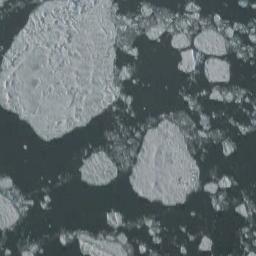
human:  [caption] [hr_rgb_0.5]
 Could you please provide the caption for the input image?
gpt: Several large ice cubes of various sizes and surrounding small pieces of ice float on the deep blue sea .

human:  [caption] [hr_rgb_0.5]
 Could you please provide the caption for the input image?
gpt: There are different shapes of sea ice .

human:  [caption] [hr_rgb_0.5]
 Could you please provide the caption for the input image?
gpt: There is a big ice and many small ice on the dark green sea .

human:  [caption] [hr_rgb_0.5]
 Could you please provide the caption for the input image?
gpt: A lot of sea ice of different sizes floats in the deep blue sea .

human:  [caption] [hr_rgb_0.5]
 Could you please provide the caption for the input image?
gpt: There are some small pieces of sea ice and a larger one .